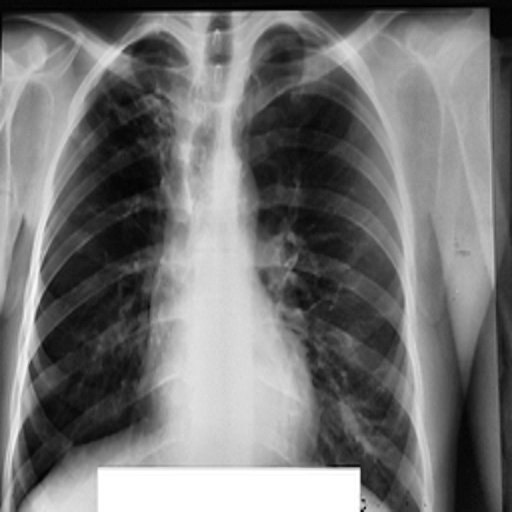
Finding: TUBERCULOSIS